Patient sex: F
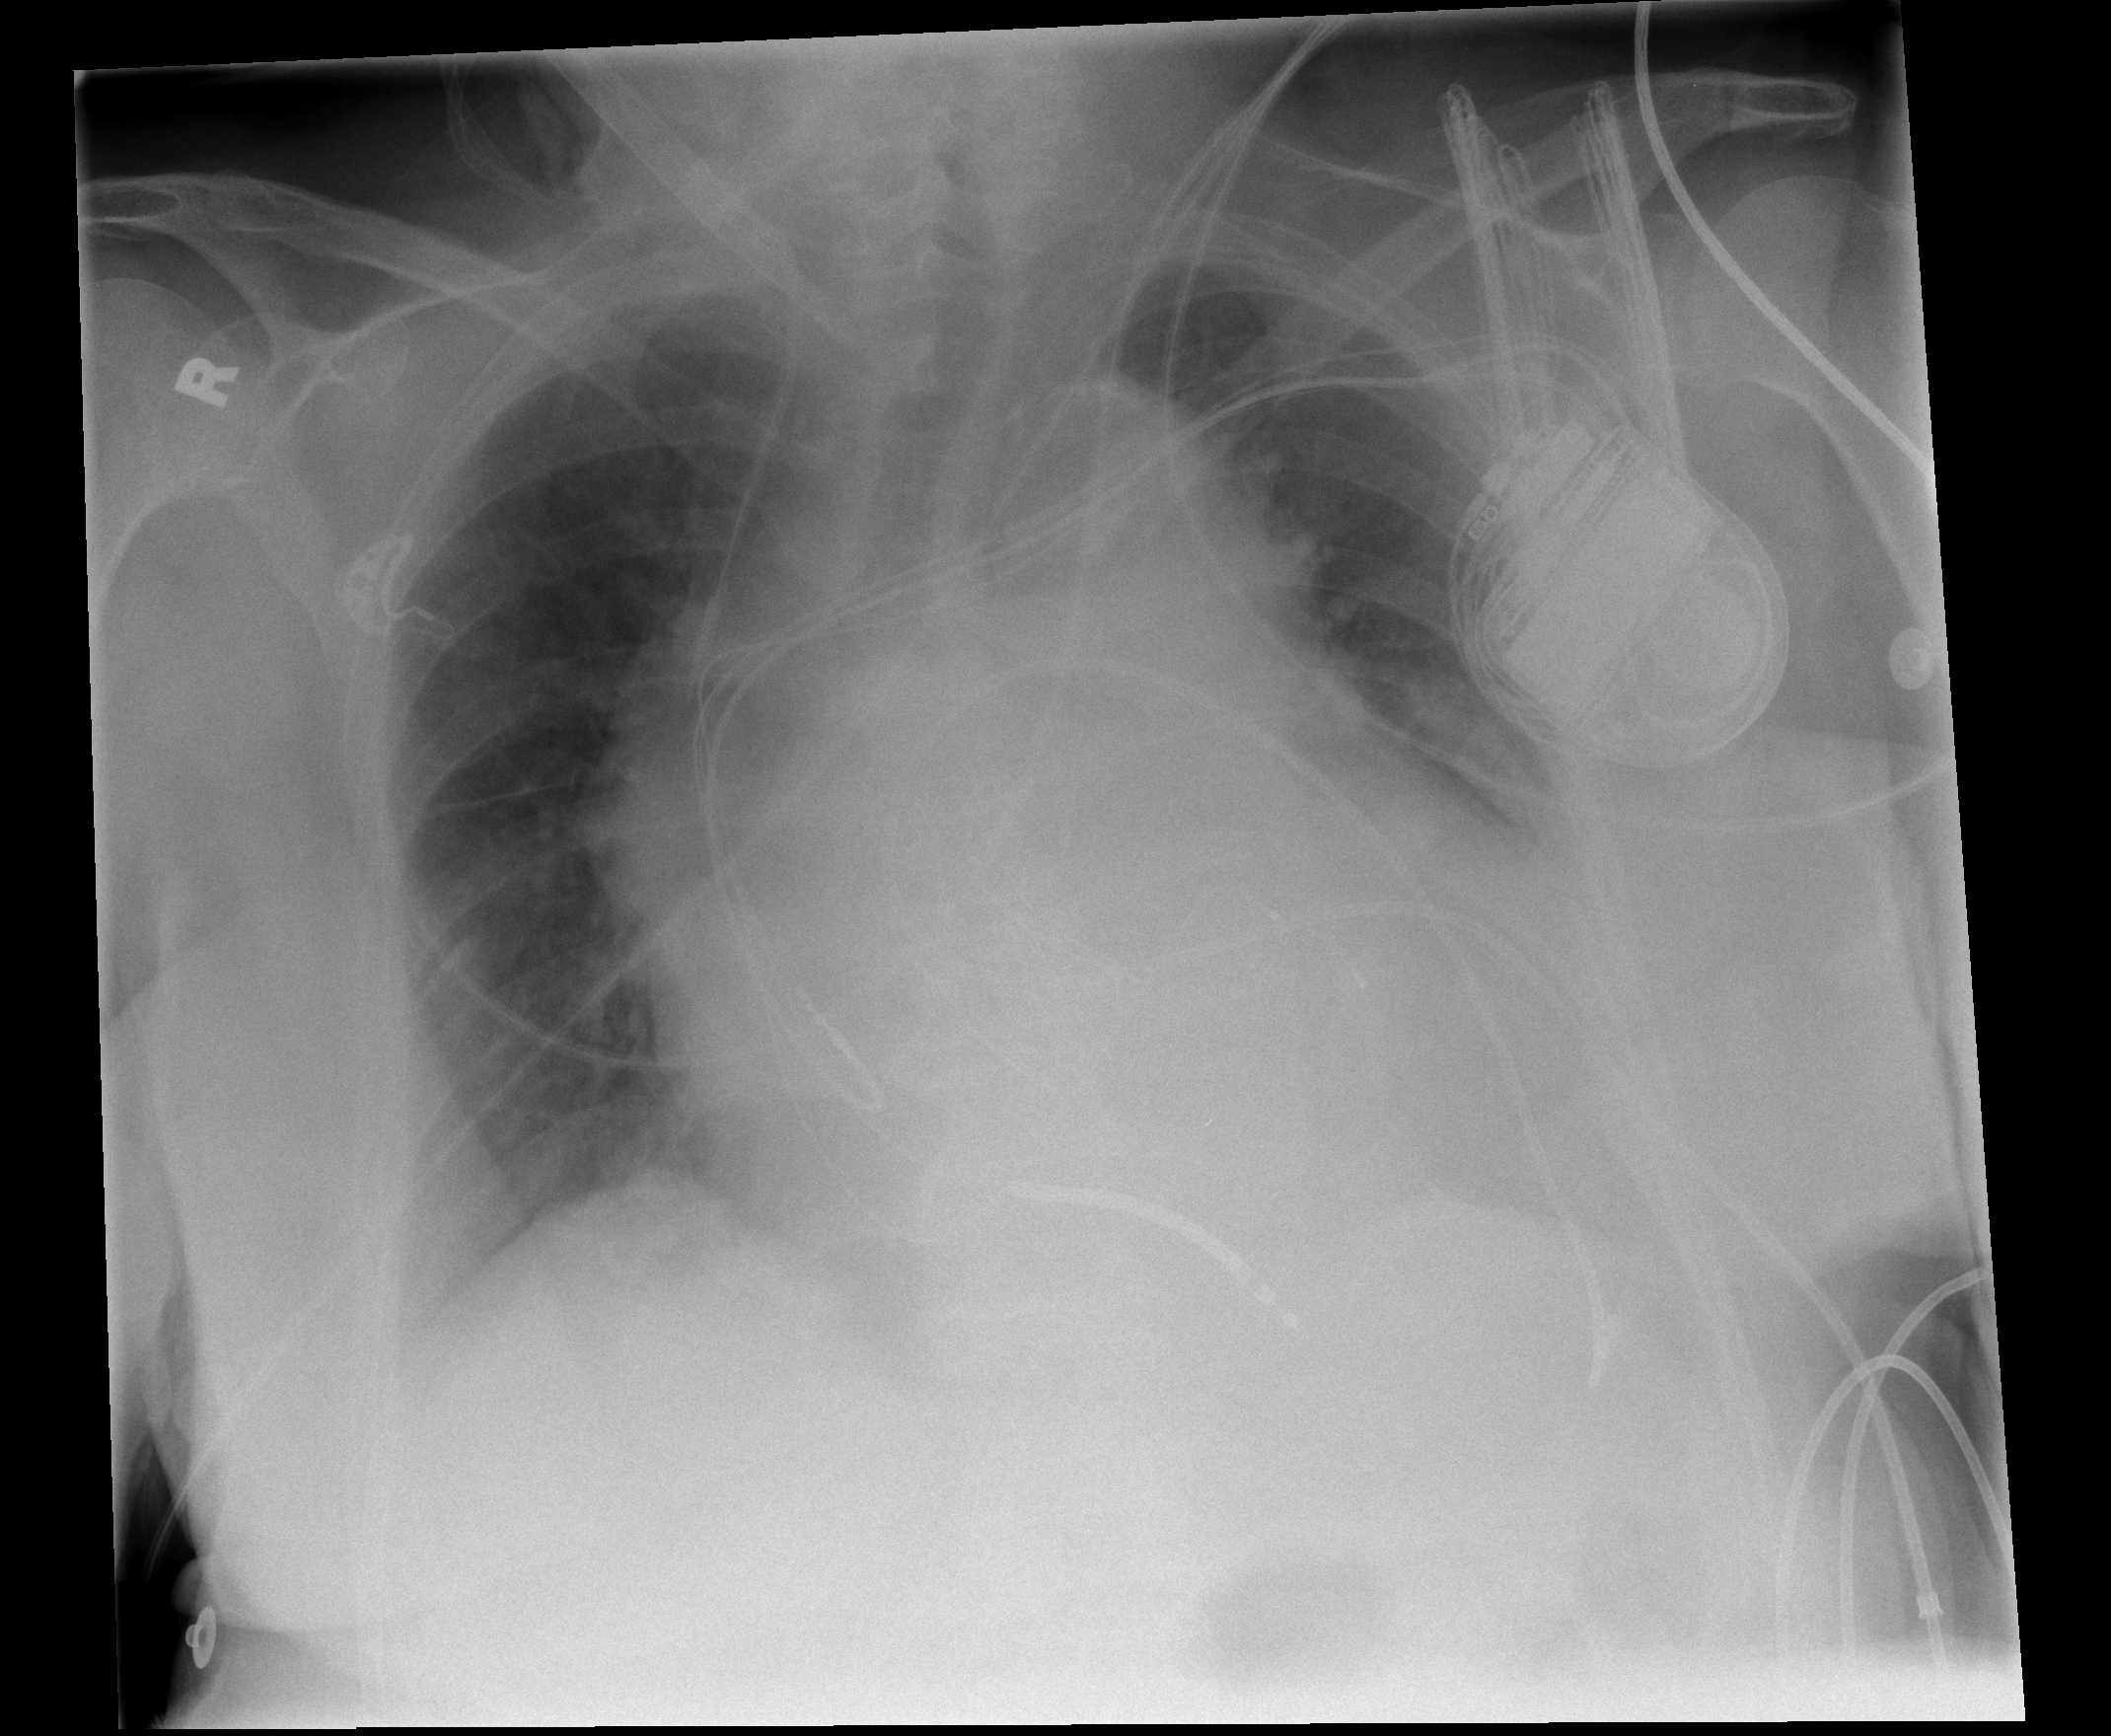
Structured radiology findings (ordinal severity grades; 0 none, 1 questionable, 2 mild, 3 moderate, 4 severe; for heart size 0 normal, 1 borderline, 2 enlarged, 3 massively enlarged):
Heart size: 3
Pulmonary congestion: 3
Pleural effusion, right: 1
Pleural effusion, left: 0
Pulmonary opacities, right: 0
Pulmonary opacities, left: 0
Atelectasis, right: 2
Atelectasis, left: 0